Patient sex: M
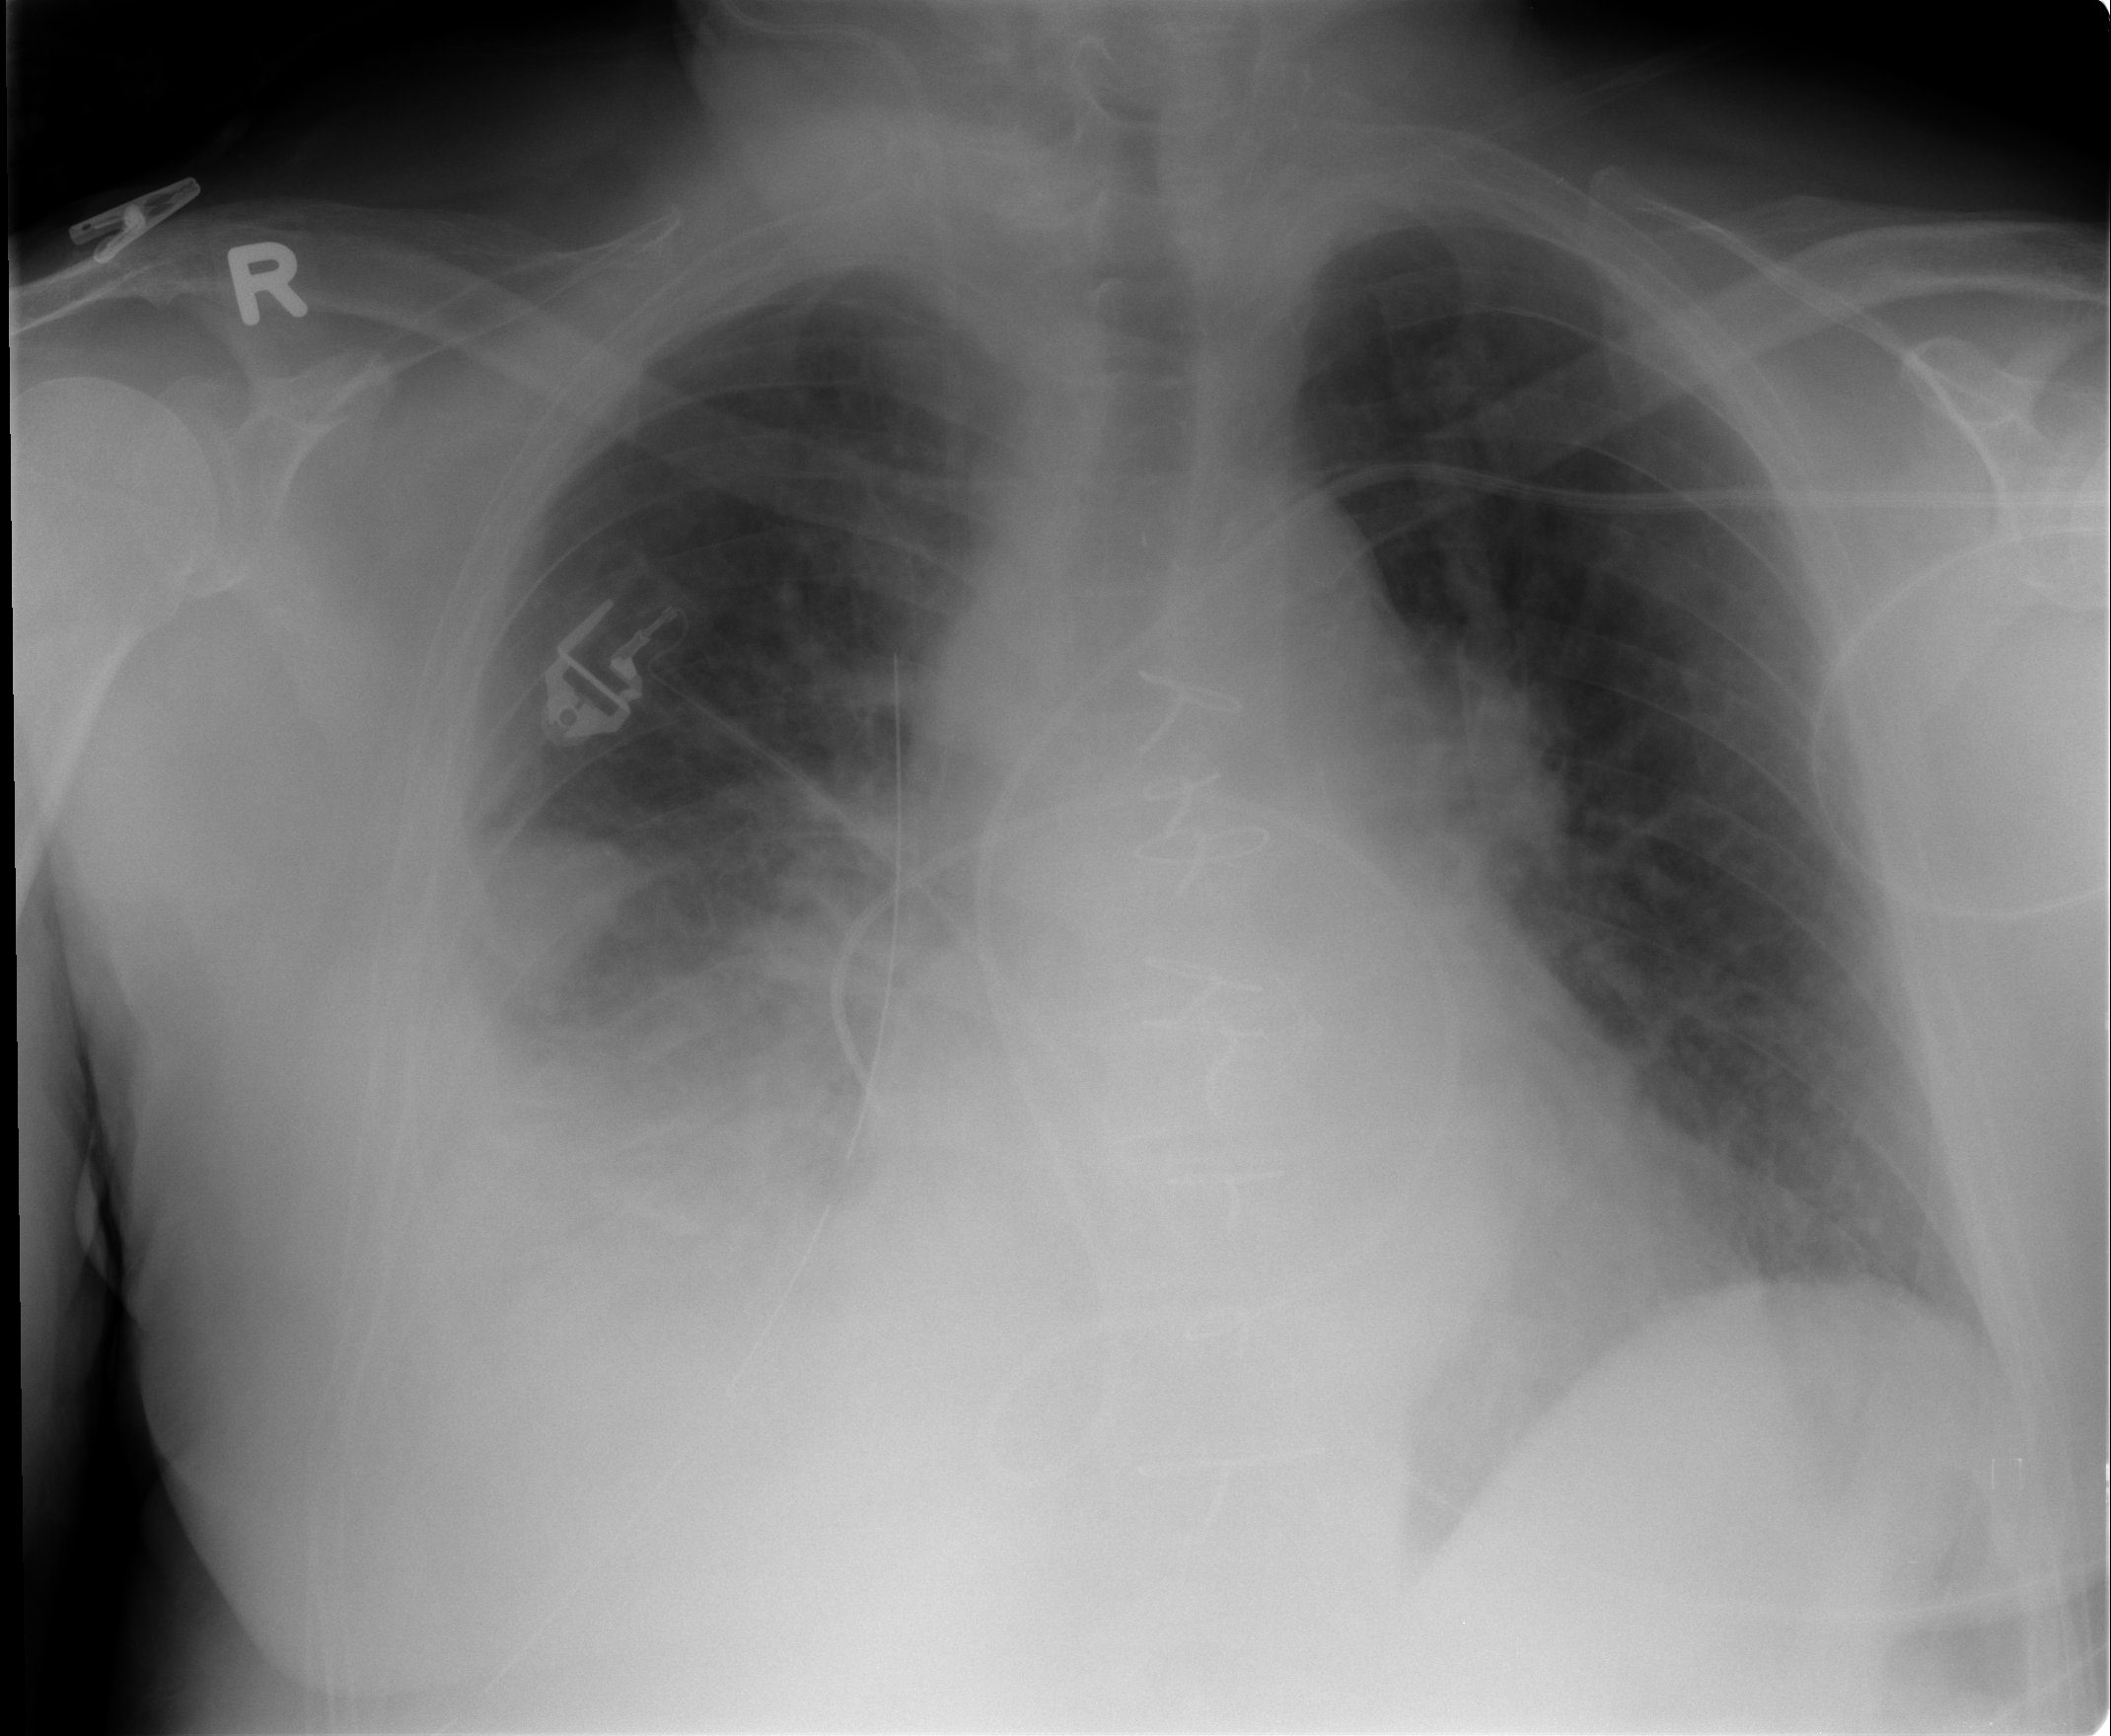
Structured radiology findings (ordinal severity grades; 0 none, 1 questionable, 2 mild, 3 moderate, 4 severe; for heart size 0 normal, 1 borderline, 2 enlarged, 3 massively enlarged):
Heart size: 2
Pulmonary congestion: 2
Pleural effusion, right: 2
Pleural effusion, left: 0
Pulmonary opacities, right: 2
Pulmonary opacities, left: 0
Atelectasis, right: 3
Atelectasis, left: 1